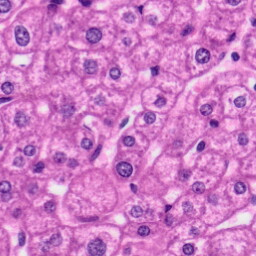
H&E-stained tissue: Liver